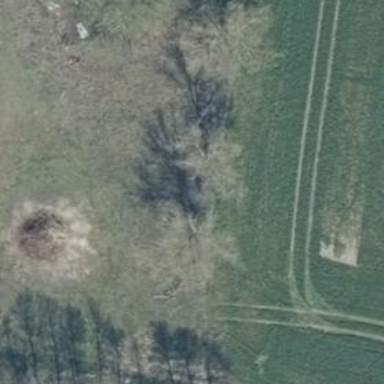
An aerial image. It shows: Row of trees in natural setting.